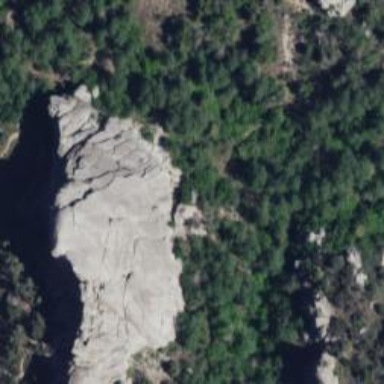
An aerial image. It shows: Natural cliff.